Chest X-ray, PA view. Patient: 52 years old, sex F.
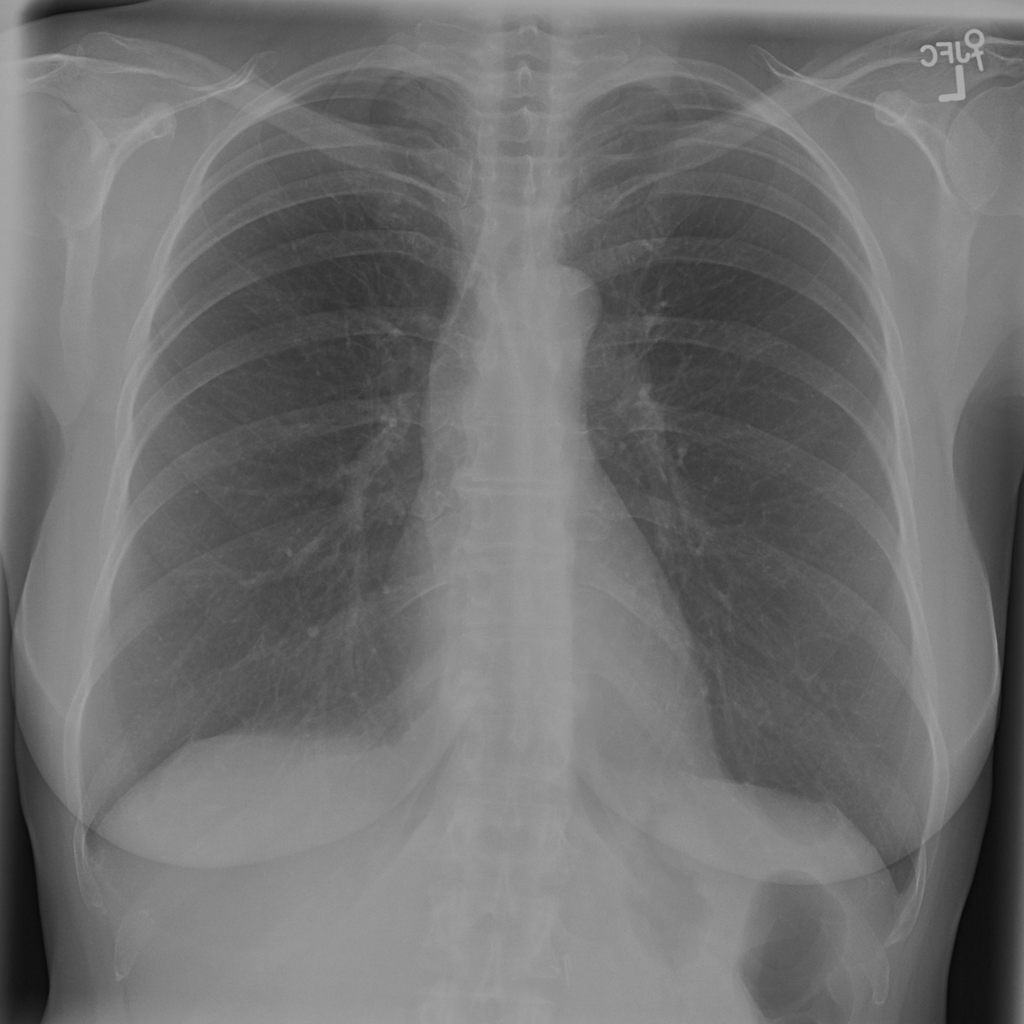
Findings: No Finding